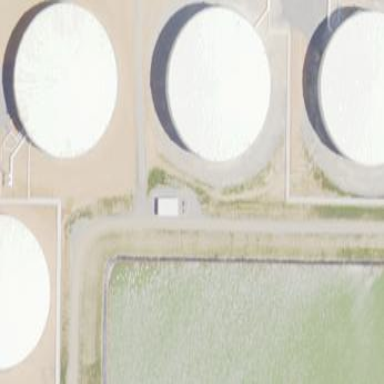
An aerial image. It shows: Storage tank created as man-made structure.